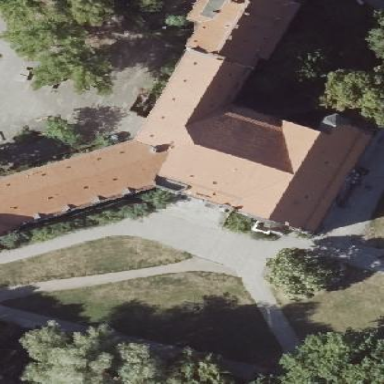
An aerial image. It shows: School building with hipped red roof.